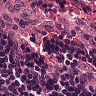
Metastatic tissue present: no